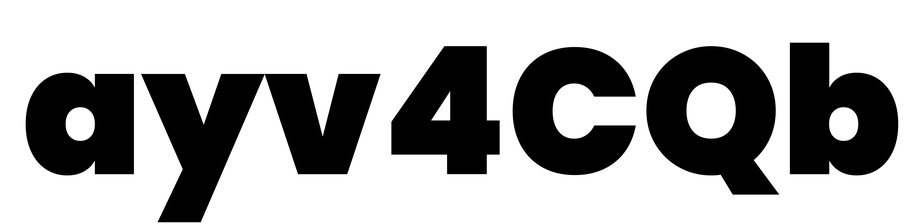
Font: Poppins-Black